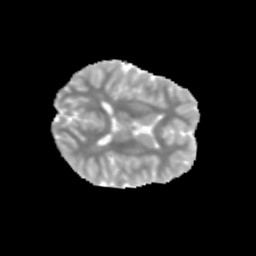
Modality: MD
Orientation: axial
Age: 13
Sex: female
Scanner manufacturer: siemens
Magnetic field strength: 3 T
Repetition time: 3.8 s
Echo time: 0.07 s